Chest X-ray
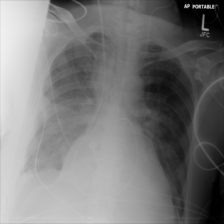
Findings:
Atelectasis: negative
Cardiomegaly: negative
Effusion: positive
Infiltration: negative
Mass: negative
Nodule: negative
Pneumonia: negative
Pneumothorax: negative
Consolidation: negative
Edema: negative
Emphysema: negative
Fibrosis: negative
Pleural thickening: negative
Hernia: negative